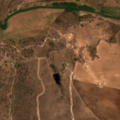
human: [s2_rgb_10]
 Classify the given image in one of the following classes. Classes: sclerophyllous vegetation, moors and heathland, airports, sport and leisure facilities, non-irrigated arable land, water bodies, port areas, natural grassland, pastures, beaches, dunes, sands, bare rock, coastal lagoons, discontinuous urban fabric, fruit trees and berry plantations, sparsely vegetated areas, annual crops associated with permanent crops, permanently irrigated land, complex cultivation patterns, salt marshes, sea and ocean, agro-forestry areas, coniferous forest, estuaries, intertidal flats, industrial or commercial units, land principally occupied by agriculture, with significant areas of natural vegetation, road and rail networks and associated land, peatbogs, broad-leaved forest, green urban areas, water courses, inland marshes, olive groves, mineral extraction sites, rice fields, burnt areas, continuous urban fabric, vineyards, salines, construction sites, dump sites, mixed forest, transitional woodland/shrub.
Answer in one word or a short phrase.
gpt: non-irrigated arable land, annual crops associated with permanent crops, agro-forestry areas